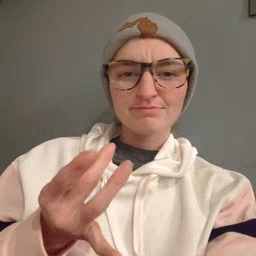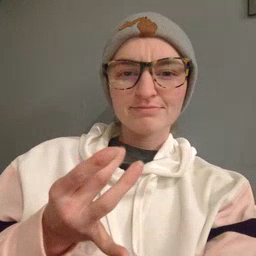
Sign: sticky